Field crop: tomato
Growth stage: 1
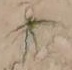
Species: cyperus